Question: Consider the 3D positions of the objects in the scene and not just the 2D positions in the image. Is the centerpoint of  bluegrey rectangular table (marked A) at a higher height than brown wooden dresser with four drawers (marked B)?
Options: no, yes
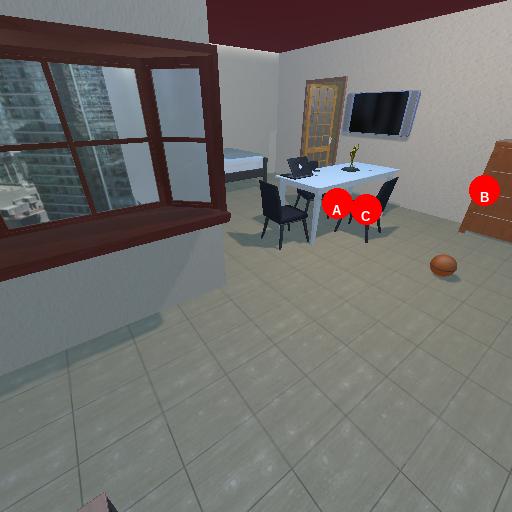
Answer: no